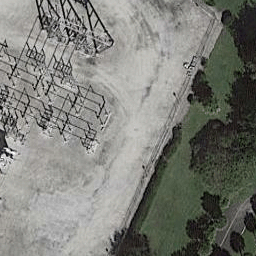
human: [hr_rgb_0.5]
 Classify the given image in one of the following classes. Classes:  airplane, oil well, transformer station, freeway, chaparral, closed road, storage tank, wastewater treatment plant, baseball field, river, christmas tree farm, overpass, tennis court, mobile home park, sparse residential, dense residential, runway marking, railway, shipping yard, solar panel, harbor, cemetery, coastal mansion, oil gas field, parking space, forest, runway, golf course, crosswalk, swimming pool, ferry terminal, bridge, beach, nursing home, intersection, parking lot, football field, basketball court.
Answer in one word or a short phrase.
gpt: transformer station